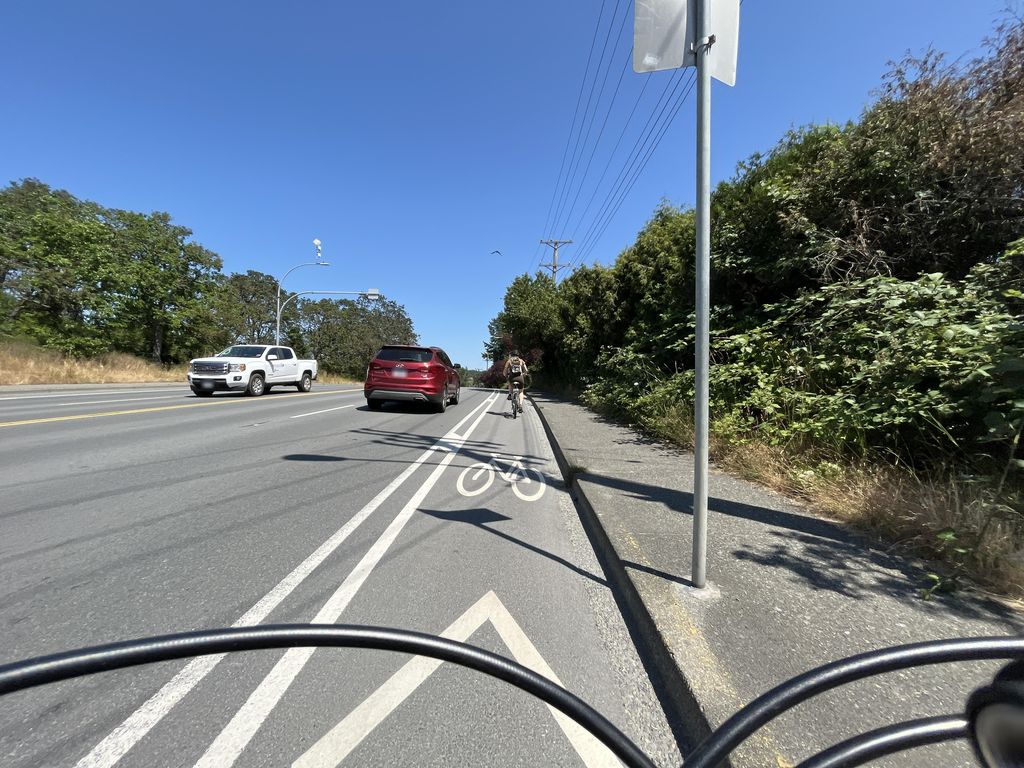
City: victoria